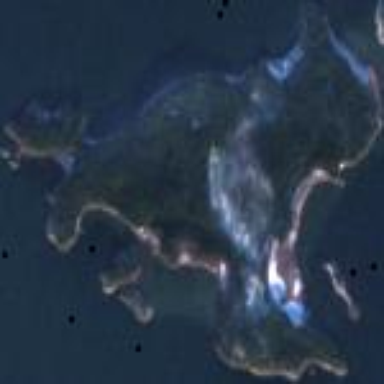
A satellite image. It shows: Islet located along the natural coastline.